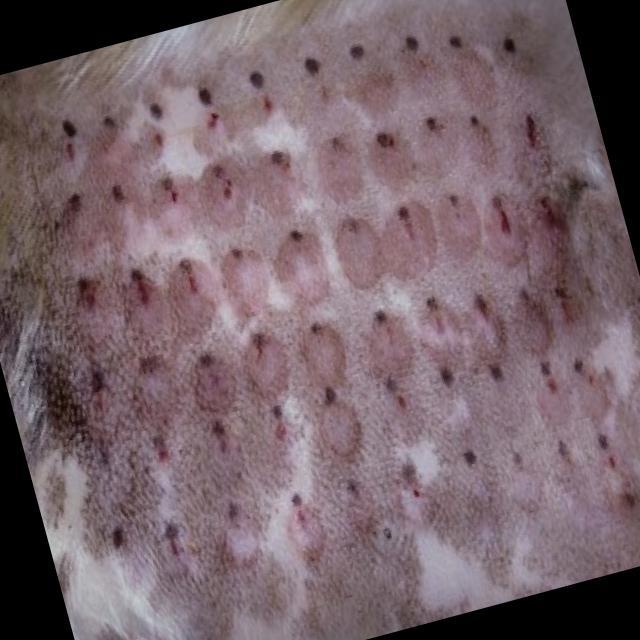
Canine hypersensitivity reaction — allergic skin response with urticaria, erythema, pruritus, and angioedema. May be food, environmental, or flea allergy related.